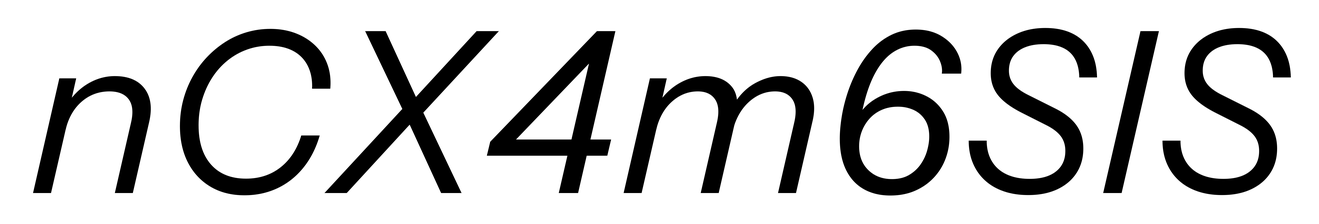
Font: InstrumentSans-Italic_Italic